Field crop: maize
Growth stage: 1
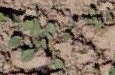
Species: convolvulus